Question: Say I have a data set with 'x' and 'y' values that are grouped according to two variables: 'grp' is 'a', 'b', or 'c', while 'subgrp' is 'E', 'F', or 'G'.
- 'a''y'- 'b''y'- 'c''y'
I'd like to plot 'y' against 'x' with the colour of the point defined by 'y' for all 'grp' and 'subgrp' combinations. Since each 'grp' has very different 'y' values, I can't just use 'facet_grid' alone, as the colour scales would be useless. So, I plot each 'grp' with its own scale then patch them together with 'plot_grid' from 'cowplot'. I also want to use a three-point gradient specified by 'scale_colour_gradient2'. My code looks like this:
'''
# Set RNG seed
set.seed(42)
# Toy data frame
df <- data.frame(x = runif(270), y = runif(270) + rep(c(0, 10, 100), each = 90),
grp = rep(letters[1:3], each = 90), subgrp = rep(LETTERS[4:6], 90))
head(df)
#> x y grp subgrp
#> 1 <PHONE> <PHONE> a D
#> 2 <PHONE> <PHONE> a E
#> 3 <PHONE> <PHONE> a F
#> 4 <PHONE> <PHONE> a D
#> 5 <PHONE> <PHONE> a E
#> 6 <PHONE> <PHONE> a F
# Load libraries
library(cowplot)
library(ggplot2)
library(dplyr)
# Plotting list
g_list <- list()
# Loop through groups 'grp'
for(i in levels(df$grp)){
# Subset the data
df_subset <- df %>% filter(grp == i)
# Calculate the midpoint
mp <- mean(df_subset$y)
# Print midpoint
message("Midpoint: ", mp)
g <- ggplot(df_subset) + geom_point(aes(x = x, y = y, colour = y))
g <- g + facet_grid(. ~ subgrp) + ggtitle(i)
g <- g + scale_colour_gradient2(low = "blue", high = "red", mid = "yellow", midpoint = mp)
g_list[[i]] <- g
}
#> Midpoint: 0.460748857570191
#> Midpoint: 10.4696476330981
#> Midpoint: 100.471083269571
plot_grid(plotlist = g_list, ncol = 1)
'''

<URL>
In this code, I specify the midpoint of the colour gradient as the mean of 'y' for each 'grp'. I print this and verify that it is correct. It is.
It appears the same range is applied to each 'grp' despite subsetting the data. If I replace 'for(i in levels(df$grp)){' with 'for(i in levels(df$grp)[1]){', the colour scale is correct for the single plot that is produced.
---
## Update
Okay, this is weird. Inserting 'ggplot_build(g)$data[[1]]$colour' immediately before 'g_list[[i]] <- g' solves the problem.
<URL>
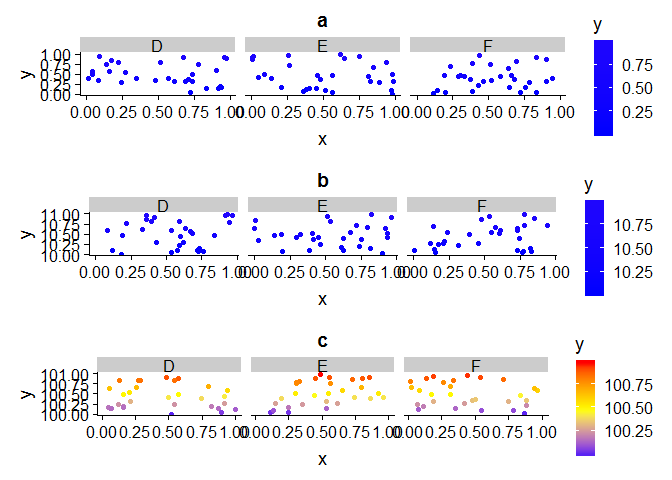
Answer: Long story short, you're creating unevaluated promises and then evaluate them at a time when the original data is gone. This problem is generally avoided if you use proper functional programming style rather than procedural code. I.e., define a function that does the work and then use an apply function for the loop.
'''
set.seed(42)
# Toy data frame
df <- data.frame(x = runif(270), y = runif(270) + rep(c(0, 10, 100), each = 90),
grp = rep(letters[1:3], each = 90), subgrp = rep(LETTERS[4:6], 90))
library(cowplot)
library(ggplot2)
library(dplyr)
# Loop through groups 'grp'
g_list <- lapply(
levels(df$grp),
function(i) {
# Subset the data
df_subset <- df %>% filter(grp == i)
# Calculate the midpoint
mp <- mean(df_subset$y)
# Print midpoint
message("Midpoint: ", mp)
g <- ggplot(df_subset) + geom_point(aes(x = x, y = y, colour = y))
g <- g + facet_grid(. ~ subgrp) + ggtitle(i)
g <- g + scale_colour_gradient2(low = "blue", high = "red", mid = "yellow", midpoint = mp)
g
}
)
#> Midpoint: 0.460748857570191
#> Midpoint: 10.4696476330981
#> Midpoint: 100.471083269571
plot_grid(plotlist = g_list, ncol = 1)
'''

<URL>